Interaction volume radius: 10 \u00c5
Interaction volume height: 15 \u00c5
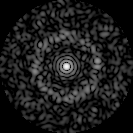
Disorder parameter: 0.8596